【题型】证明题　【知识点】立体几何　【难度】medium
如图，在四面体$PABC$中，$D$为棱$PC$上一点，$AD = \sqrt{2}$，$AB = \dfrac{2\sqrt{6}}{3}$，$BD = \dfrac{\sqrt{6}}{3}$，且$AD \perp PC$，$BC \perp PC$，二面角$D-AB-C$的大小为$\dfrac{\pi}{4}$。

(1) 证明：$AD \perp$平面$PBC$；

(2) 求$CD$的长。
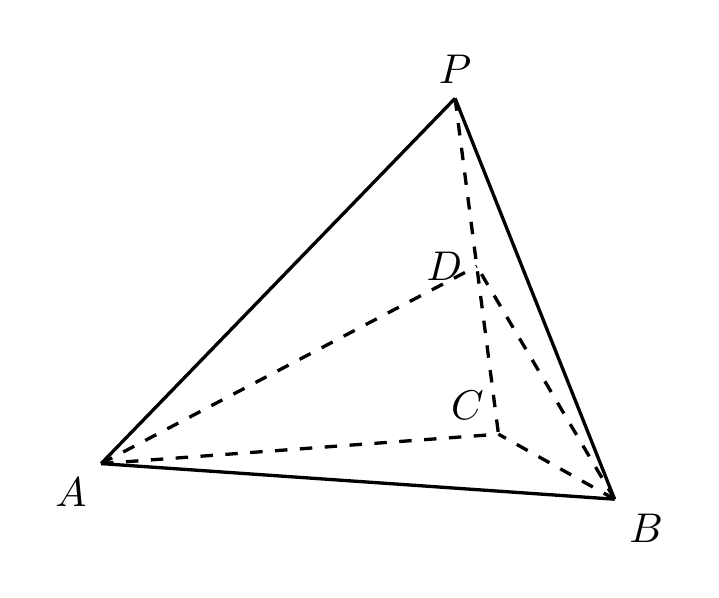
【解答】
【详解】(1) 因为$AD = \sqrt{2}$，$AB = \dfrac{2\sqrt{6}}{3}$，$BD = \dfrac{\sqrt{6}}{3}$，\\
所以$AB^2 = AD^2 + BD^2$，即$AD \perp BD$。\\
又$AD \perp PC$，$BD \cap PC = D$，$BD,PC \subset$平面$PBC$，\\
所以$AD \perp$平面$PBC$；

(2) 由$AD \perp$平面$PBC$，$BC \subset$平面$PBC$，所以$AD \perp BC$，\\
又$BC \perp PC$，$AD \cap PC = D$，$AD,PC \subset$平面$PAC$，\\
所以$BC \perp$平面$PAC$，$AC \subset$平面$PAC$，所以$BC \perp AC$。

把这个三棱锥换成以$PBC$作底面，以$C$为坐标原点，如图建立空间直角坐标系，\\
设$CD = m$，则$CB = \sqrt{BD^2 - m^2} = \sqrt{\dfrac{2}{3} - m^2}$，则$B\left(\sqrt{\dfrac{2}{3} - m^2},0,0\right)$，$D(0,m,0)$，\\
$A(0,m,\sqrt{2})$，$\overrightarrow{AB} = \left(\sqrt{\dfrac{2}{3} - m^2},-m,-\sqrt{2}\right)$，$\overrightarrow{DA} = (0,0,\sqrt{2})$，$\overrightarrow{CA} = (0,m,\sqrt{2})$。

设平面$DAB$的法向量为$\vec{n} = (x_1,y_1,z_1)$，则
\[
\begin{cases}
\vec{n} \cdot \overrightarrow{DA} = \sqrt{2}z_1 = 0 \\
\vec{n} \cdot \overrightarrow{AB} = \sqrt{\dfrac{2}{3} - m^2}x_1 - my_1 - \sqrt{2}z_1 = 0
\end{cases}
\]
令$y_1 = \sqrt{\dfrac{2}{3} - m^2}$，则$x_1 = m$，$z_1 = 0$，所以$\vec{n} = \left(m,\sqrt{\dfrac{2}{3} - m^2},0\right)$。

设平面$ABC$的法向量为$\vec{m} = (x_2,y_2,z_2)$，则
\[
\begin{cases}
\vec{m} \cdot \overrightarrow{CA} = my_2 + \sqrt{2}z_2 = 0 \\
\vec{m} \cdot \overrightarrow{AB} = \sqrt{\dfrac{2}{3} - m^2}x_2 - my_2 - \sqrt{2}z_2 = 0
\end{cases}
\]
令$y_2 = \sqrt{2}$，则$z_2 = -m$，$x_2 = 0$，所以$\vec{m} = (0,\sqrt{2},-m)$。

因为二面角$D-AB-C$的大小为$\dfrac{\pi}{4}$，\\
所以
\[
|\cos\langle \vec{n},\vec{m} \rangle|
= \left| \frac{\vec{n} \cdot \vec{m}}{|\vec{n}||\vec{m}|} \right|
= \frac{\sqrt{2}\sqrt{\dfrac{2}{3} - m^2}}{\sqrt{\dfrac{2}{3}} \times \sqrt{2 + m^2}}
= \frac{\sqrt{2}}{2}
\]
解得$m = \dfrac{\sqrt{14}}{7}$。

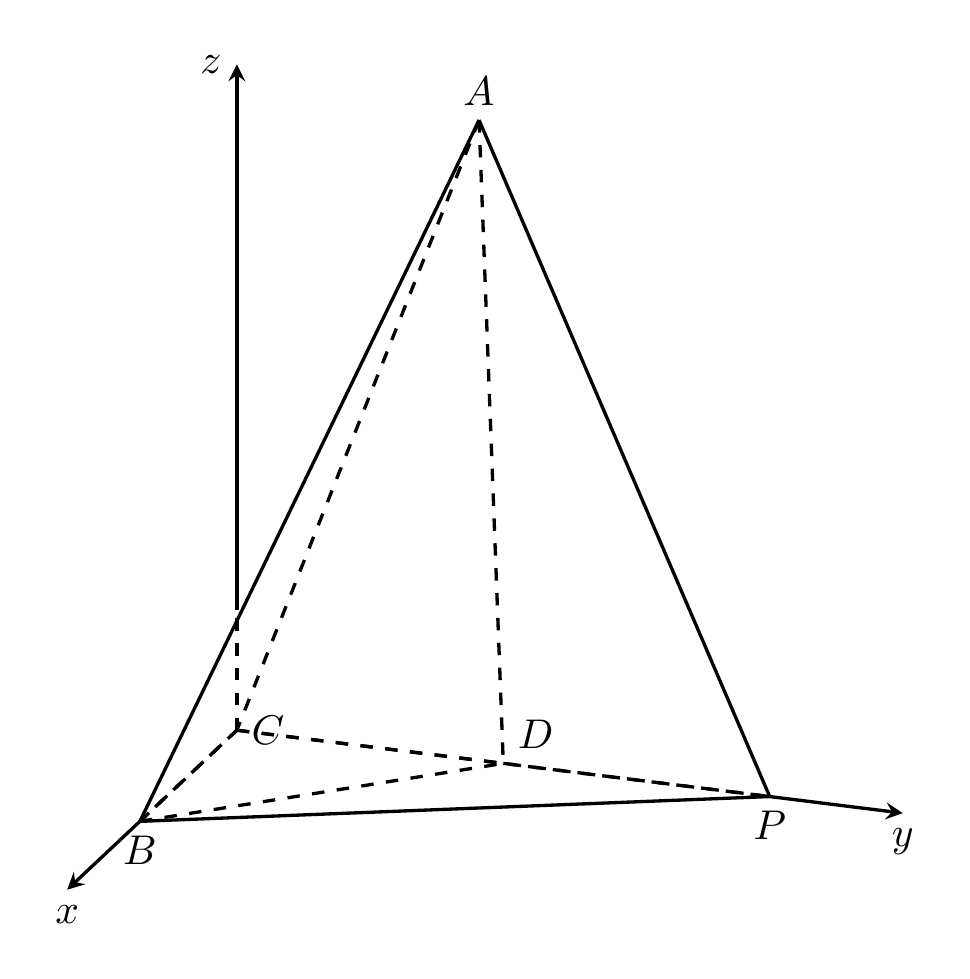